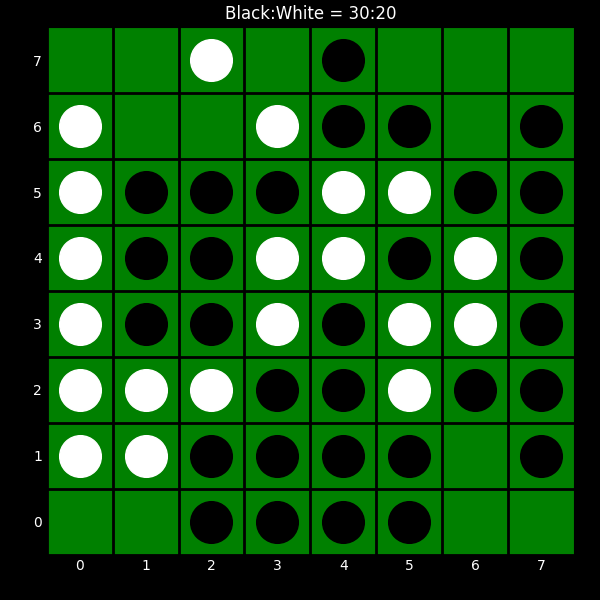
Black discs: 30
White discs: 20